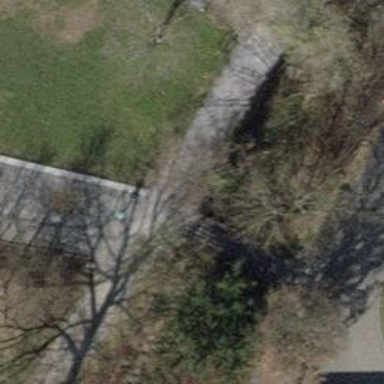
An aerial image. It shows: Footway bridge.